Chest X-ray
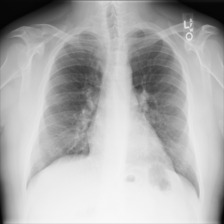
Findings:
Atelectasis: negative
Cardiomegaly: negative
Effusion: negative
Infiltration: negative
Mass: negative
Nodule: negative
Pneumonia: negative
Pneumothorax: negative
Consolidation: negative
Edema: negative
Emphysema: negative
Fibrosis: negative
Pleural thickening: negative
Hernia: negative